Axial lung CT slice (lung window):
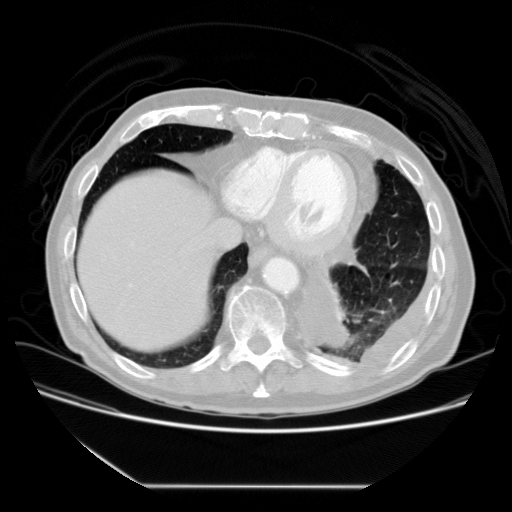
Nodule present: no